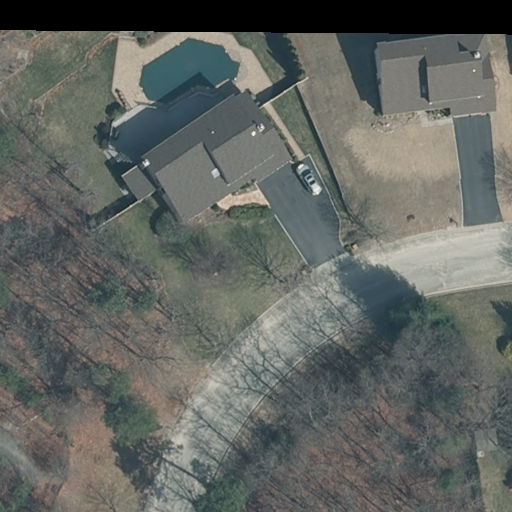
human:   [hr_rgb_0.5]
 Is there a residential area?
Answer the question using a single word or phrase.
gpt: yes

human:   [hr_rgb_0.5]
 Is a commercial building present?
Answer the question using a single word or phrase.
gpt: no

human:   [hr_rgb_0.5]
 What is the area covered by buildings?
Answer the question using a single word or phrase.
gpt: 927m2

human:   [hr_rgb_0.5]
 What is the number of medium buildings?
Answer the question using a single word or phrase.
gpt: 1

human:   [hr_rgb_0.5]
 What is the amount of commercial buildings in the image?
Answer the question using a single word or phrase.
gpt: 0

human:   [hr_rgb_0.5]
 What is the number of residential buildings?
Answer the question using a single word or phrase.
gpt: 2

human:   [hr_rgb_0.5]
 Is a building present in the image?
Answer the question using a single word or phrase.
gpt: yes

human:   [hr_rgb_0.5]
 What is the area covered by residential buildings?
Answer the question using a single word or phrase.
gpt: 927m2

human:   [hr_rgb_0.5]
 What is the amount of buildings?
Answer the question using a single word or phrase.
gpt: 2

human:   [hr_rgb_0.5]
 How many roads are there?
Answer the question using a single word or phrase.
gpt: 1

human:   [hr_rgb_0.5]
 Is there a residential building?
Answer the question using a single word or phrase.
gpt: yes

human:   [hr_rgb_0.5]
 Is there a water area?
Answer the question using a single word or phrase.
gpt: no

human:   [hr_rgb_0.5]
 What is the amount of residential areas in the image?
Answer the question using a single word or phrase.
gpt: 1

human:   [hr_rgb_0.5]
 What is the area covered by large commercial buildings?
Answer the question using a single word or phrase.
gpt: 0m2

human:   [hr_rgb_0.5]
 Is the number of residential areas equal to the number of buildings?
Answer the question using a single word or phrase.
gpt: no

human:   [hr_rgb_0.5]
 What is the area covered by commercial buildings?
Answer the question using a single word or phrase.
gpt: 0m2

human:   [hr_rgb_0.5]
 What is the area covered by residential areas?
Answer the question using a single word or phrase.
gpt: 7987m2

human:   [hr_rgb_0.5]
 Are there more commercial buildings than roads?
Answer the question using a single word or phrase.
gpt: no

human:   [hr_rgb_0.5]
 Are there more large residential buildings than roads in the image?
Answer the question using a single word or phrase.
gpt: no

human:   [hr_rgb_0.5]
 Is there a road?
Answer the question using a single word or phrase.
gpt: yes

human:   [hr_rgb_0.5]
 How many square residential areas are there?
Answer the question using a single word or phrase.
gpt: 0

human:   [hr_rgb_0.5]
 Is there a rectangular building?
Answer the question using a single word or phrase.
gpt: yes

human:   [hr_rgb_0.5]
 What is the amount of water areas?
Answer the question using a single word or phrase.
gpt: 0

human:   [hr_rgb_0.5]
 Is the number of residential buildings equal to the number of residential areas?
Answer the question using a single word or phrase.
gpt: no

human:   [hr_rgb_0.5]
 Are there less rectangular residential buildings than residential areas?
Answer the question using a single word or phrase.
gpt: no

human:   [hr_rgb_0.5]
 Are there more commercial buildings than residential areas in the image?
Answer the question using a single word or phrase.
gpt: no

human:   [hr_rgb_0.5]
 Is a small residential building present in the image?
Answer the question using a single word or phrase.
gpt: no

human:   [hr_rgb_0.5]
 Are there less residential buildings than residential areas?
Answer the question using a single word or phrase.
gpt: no

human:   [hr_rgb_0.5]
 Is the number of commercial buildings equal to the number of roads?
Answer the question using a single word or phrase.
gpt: no

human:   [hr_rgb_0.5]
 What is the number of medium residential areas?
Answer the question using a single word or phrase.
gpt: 0

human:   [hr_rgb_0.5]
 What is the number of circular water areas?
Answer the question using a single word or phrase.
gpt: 0

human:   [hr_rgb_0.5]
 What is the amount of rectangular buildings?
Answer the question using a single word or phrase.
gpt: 1

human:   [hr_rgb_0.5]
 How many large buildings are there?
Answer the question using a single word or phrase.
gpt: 1

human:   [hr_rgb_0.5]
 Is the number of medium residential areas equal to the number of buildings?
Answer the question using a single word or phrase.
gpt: no

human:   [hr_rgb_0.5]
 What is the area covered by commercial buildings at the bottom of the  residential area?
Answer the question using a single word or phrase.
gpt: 0m2

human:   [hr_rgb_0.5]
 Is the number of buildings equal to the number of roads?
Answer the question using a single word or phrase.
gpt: no

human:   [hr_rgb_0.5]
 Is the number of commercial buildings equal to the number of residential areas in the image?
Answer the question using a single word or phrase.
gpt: no

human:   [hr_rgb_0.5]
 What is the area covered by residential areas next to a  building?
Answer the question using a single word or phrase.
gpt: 7987m2

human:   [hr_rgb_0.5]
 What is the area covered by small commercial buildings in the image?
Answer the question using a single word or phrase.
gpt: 0m2

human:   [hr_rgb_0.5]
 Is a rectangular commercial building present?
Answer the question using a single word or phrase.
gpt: no

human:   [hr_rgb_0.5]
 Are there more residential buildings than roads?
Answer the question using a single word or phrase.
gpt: yes

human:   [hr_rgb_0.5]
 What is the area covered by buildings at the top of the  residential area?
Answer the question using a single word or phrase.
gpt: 927m2

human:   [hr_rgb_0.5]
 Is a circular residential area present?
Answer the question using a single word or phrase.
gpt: no

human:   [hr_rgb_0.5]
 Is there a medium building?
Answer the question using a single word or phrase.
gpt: yes

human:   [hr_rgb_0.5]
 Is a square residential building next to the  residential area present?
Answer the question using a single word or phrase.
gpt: no

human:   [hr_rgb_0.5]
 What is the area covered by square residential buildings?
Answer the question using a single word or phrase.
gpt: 0m2

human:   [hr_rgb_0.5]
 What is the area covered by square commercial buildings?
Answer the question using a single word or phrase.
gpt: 0m2

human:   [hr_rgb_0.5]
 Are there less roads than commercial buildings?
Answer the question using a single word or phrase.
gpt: no

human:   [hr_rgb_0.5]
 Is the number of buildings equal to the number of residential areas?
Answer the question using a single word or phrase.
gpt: no

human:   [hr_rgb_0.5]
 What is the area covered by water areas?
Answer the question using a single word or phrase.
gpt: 0m2

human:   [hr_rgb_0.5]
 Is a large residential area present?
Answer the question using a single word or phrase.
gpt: yes

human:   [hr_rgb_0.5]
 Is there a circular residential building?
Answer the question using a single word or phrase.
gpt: no

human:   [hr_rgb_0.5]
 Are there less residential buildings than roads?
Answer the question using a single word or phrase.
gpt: no

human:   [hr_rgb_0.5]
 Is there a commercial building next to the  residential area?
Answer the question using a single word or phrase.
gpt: no

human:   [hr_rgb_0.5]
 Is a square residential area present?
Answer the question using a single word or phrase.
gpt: no

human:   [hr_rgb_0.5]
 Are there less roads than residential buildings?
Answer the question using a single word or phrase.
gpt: yes

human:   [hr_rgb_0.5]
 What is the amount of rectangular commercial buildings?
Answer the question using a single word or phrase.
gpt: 0

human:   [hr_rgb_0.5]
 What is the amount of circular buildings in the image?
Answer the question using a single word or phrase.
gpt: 0

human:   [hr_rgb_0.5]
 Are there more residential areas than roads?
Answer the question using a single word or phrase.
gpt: no

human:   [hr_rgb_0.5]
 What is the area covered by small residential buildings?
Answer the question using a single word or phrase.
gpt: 0m2

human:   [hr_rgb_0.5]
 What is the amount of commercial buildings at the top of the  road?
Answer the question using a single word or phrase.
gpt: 0

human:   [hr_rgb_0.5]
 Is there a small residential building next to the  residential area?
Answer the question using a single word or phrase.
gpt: no

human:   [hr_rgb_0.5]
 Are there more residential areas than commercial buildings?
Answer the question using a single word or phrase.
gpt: yes

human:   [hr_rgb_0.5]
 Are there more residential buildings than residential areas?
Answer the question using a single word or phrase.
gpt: yes